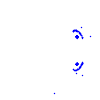
Particle: kaon